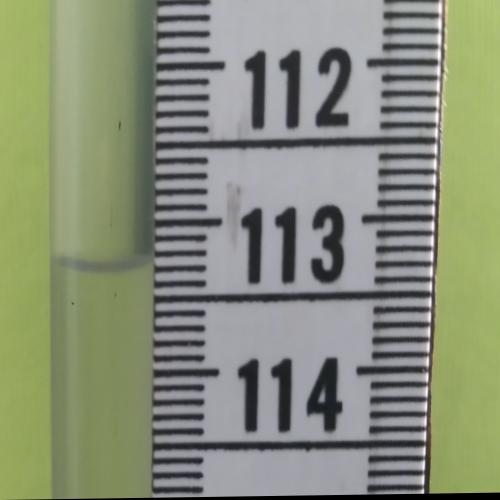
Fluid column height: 113.3 cm